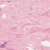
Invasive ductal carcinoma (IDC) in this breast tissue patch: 0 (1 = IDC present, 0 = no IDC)